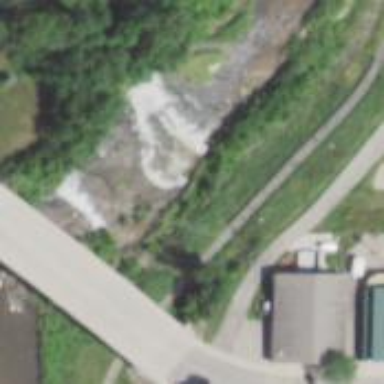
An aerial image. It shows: Weir in waterway.